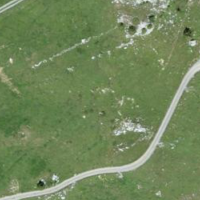
EUNIS habitat code: 26
Species observed at this site:
Rumex alpinus